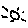
Label: sun